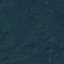
Land use / land cover class: Forest